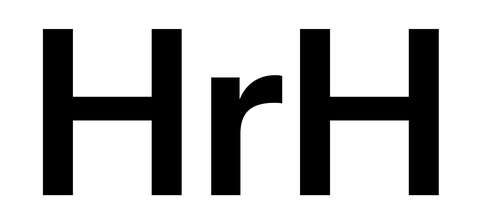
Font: InstrumentSans_SemiBold